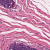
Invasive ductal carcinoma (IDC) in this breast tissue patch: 0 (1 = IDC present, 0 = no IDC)